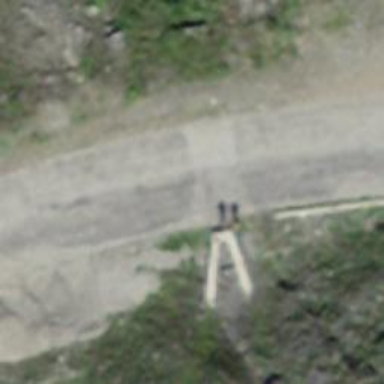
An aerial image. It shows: Lift gate barrier.